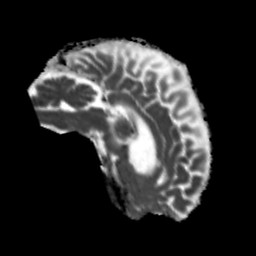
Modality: MD
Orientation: sagittal
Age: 78
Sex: male
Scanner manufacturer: siemens
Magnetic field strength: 3 T
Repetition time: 5.25 s
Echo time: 0.08 s